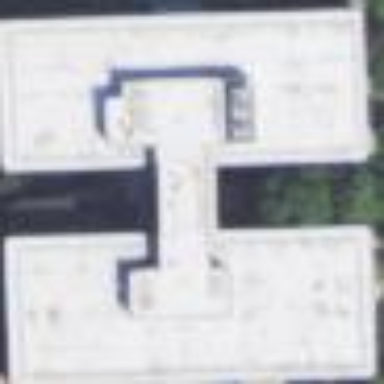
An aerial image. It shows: Office building.